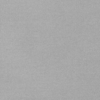
Label: dusty